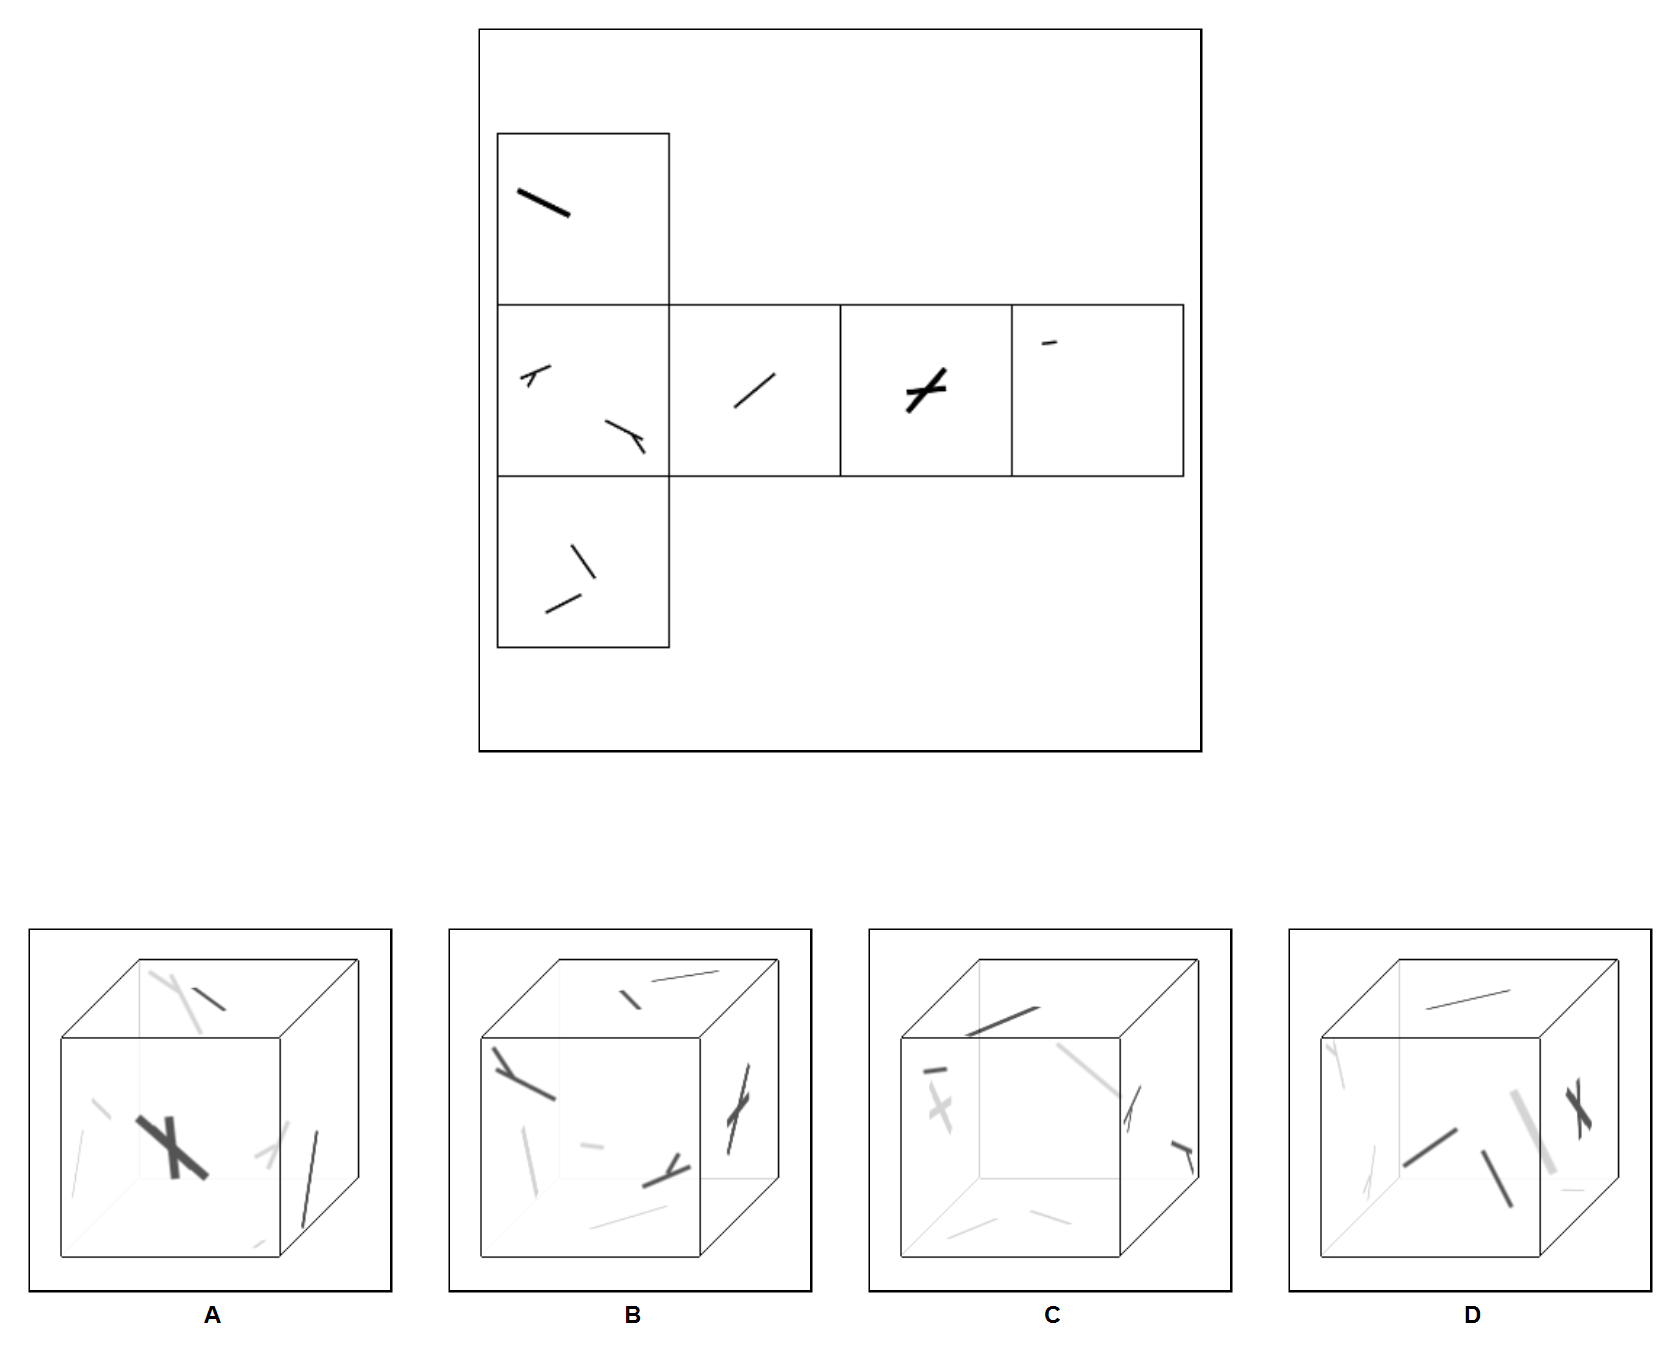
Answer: B